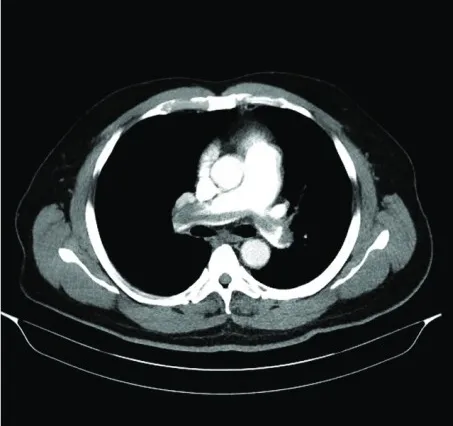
Axial CTA of the chest showing a saddle embolus with extension into the branches of the pulmonary artery. . CTA was performed using Siemens SOMATOM Perspective 128 slices. Images were obtained in a cranio-caudal direction following contrast injection at 3mls/s. Contrast optimization was based on bolus tracking at the level of the main pulmonary artery using a trigger level of 100 HU.
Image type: radiology (ct)